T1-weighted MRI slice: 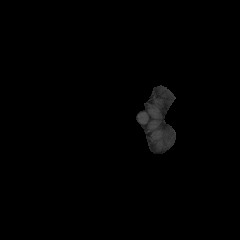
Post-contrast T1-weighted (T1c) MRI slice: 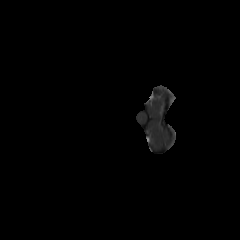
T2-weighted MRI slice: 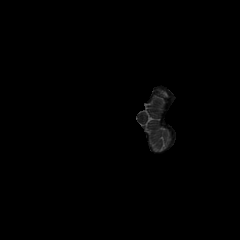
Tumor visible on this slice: no